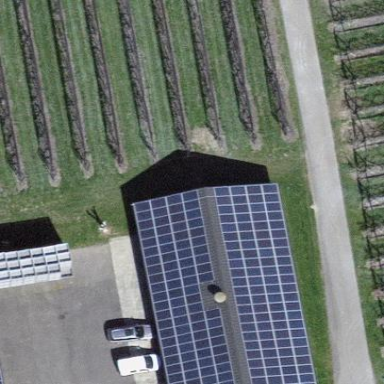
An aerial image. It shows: Solar power generator.